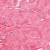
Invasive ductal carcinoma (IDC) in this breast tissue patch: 0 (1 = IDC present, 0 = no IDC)